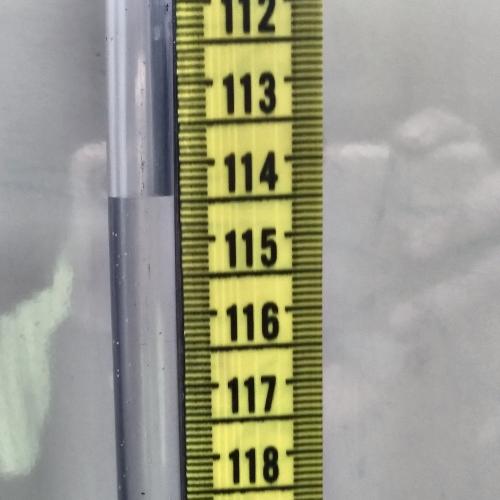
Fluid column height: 114.4 cm